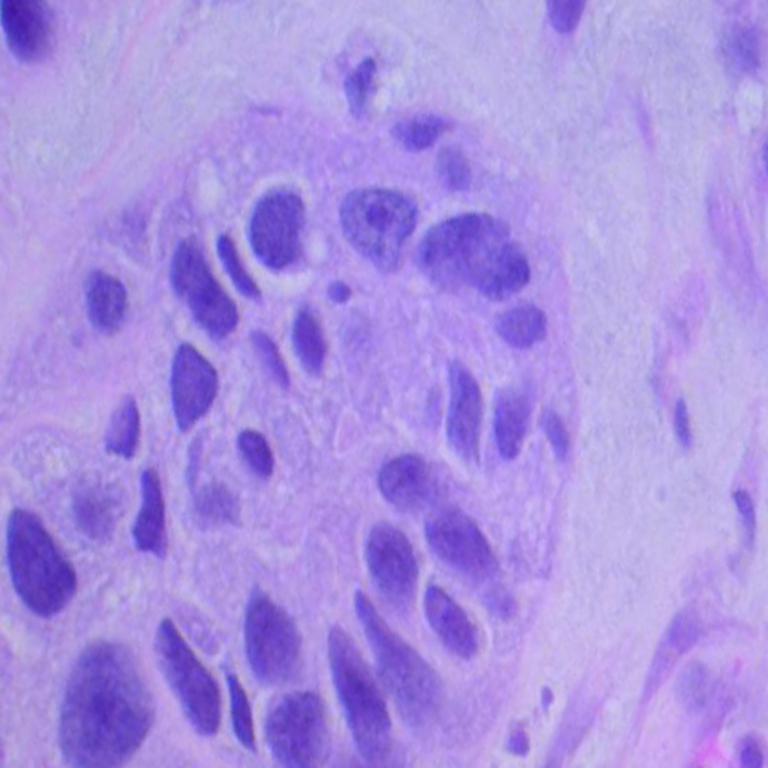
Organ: lung
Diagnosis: squamous carcinomas